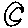
Label: moon